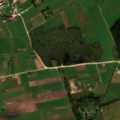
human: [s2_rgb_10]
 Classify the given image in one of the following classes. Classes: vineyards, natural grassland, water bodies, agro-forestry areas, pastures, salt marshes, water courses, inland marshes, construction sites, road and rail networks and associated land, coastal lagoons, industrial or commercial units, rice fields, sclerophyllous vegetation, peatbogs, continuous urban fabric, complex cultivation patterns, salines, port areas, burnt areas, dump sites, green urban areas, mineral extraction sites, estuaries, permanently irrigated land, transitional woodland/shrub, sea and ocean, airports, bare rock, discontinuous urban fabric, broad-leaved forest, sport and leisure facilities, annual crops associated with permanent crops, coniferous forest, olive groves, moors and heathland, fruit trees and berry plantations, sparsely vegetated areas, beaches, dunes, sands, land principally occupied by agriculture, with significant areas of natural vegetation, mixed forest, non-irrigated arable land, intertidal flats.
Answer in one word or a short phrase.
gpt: discontinuous urban fabric, industrial or commercial units, pastures, complex cultivation patterns, coniferous forest, transitional woodland/shrub